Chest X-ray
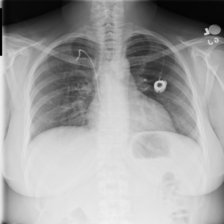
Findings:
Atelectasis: negative
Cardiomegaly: negative
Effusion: negative
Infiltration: negative
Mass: negative
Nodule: negative
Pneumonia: negative
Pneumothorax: negative
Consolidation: negative
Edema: negative
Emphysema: negative
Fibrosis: negative
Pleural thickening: negative
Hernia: negative